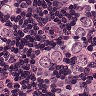
Metastatic tissue present: yes